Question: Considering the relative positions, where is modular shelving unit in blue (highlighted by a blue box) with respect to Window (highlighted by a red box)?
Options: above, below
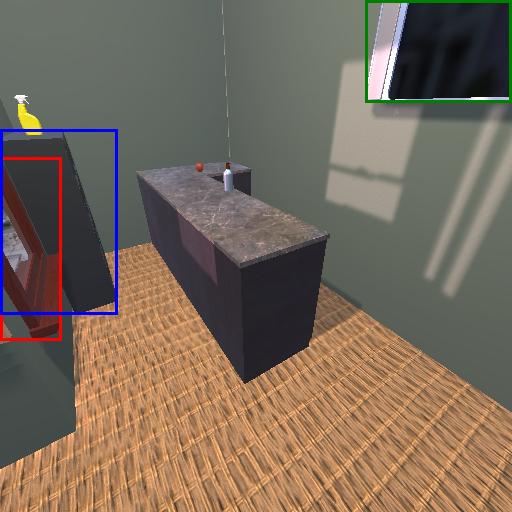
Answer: above